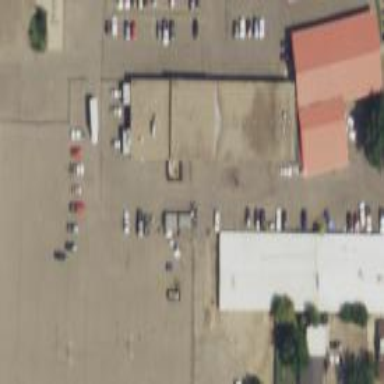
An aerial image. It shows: Retail area.